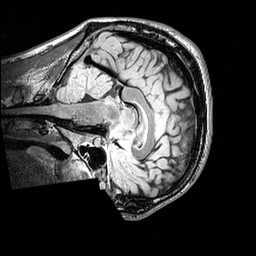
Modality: FLAIR
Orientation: sagittal
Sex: male
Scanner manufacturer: siemens
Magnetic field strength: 3 T
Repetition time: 5 s
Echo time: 0.395 s